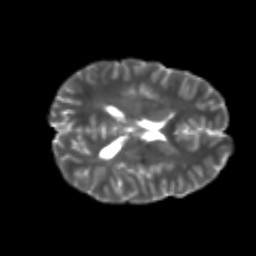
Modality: T2w
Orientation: axial
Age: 21
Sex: male
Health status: healthy
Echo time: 0.074 s